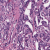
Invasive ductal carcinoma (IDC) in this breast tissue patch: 1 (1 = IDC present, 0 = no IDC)